Question: Here is my SQL query:
'''
SELECT (CAST(CAST([rssi1] AS float) AS INT))*-1, CONVERT(VARCHAR(10), [date], 110)
FROM history
WHERE id IN
(
SELECT TOP 8 id
FROM history
WHERE ([siteName] = 'CAL00022')
ORDER BY id DESC
)
ORDER BY date ASC
'''
Most of the time, it works fine. , I get this error:
'''
Server Error in '/' Application.
Error converting data type nvarchar to float.
Description: An unhandled exception occurred during the execution of the current web request. Please review the stack trace for more information about the error and where it originated in the code.
Exception Details: System.Data.SqlClient.SqlException: Error converting data type nvarchar to float.
'''
The table is this:

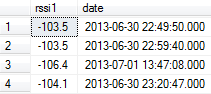
Answer: Terrible when you distrust the handling of real numbers in your chosen engine so much that you'll store them in nvarchars! I've retrieved enough 1.<PHONE>'s to sympathise, but don't much like this solution either.
Identifying your invalid records, as per John's answer, is necessary but you may not be in a position to personally do anything about it anyway. What you've provided is a SELECT statement that sometimes fails and, so, I address that failure.
Checking that the value of rssi1 is numeric prior to attempts at casting can avoid the error you're sometimes getting. You can either exclude those records where rssi1 is not numeric:
'''
SELECT
(CAST(CAST([rssi1] AS float) AS INT))*-1,
CONVERT(VARCHAR(10), [date], 110)
FROM history
WHERE id IN
(
SELECT TOP 8 id
FROM history
WHERE ([siteName] = 'CAL00022')
ORDER BY id DESC
)
AND ISNUMERIC([rssi1]) = 1
ORDER BY date ASC
'''
Or present it as is (each with it's own limitations):
'''
SELECT
CASE WHEN ISNUMERIC([rssi1]) = 1 THEN CAST((CAST(CAST([rssi1] as float) as int))*-1 as nvarchar) ELSE [rssi1] /* Or choose a value to default to */ END,
CONVERT(VARCHAR(10), [date], 110)
FROM history
WHERE id IN
(
SELECT TOP 8 id
FROM history
WHERE ([siteName] = 'CAL00022')
ORDER BY id DESC
)
ORDER BY date ASC
'''